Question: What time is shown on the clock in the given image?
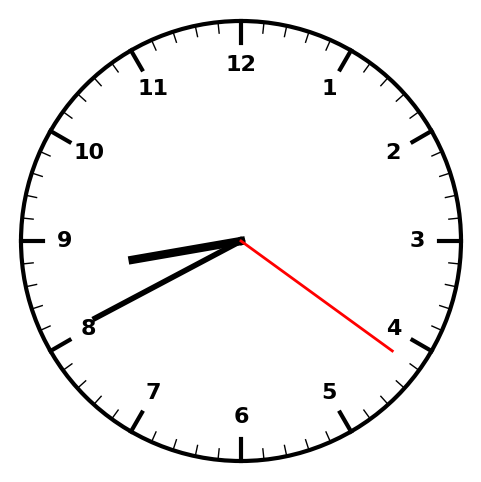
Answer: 08:40:21